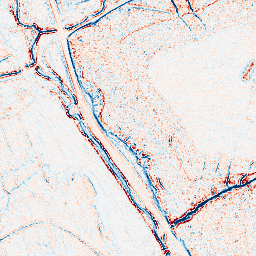
Category: edge_preserving
Decomposition family: bilateral
Decomposition parameters: d: 5
sigma_color: 25
sigma_space: 150
Upsampling method: cubic_mitchell
Upsampling parameters: scale: 4
Upsampling scale: 4